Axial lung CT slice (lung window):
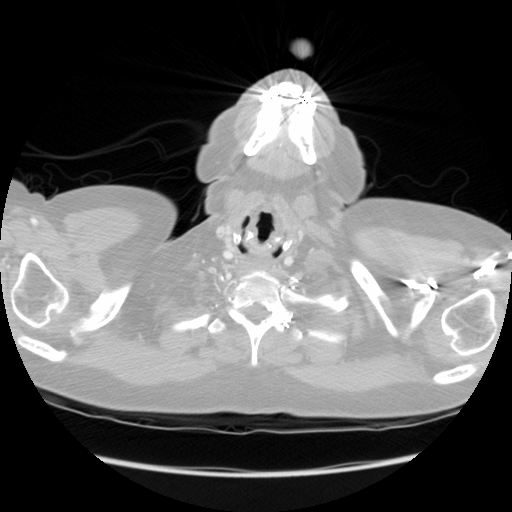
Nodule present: no